Field crop: maize
Growth stage: 1
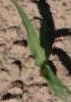
Species: maize